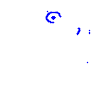
Particle: proton